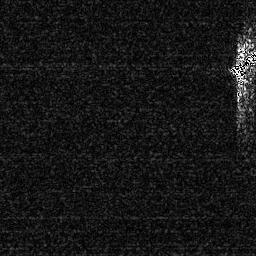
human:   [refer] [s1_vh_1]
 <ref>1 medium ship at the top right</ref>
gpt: <box>[[88, 18, 99, 32, 0]]</box>